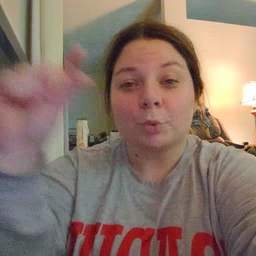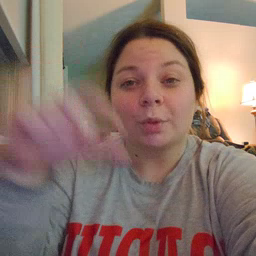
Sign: moon